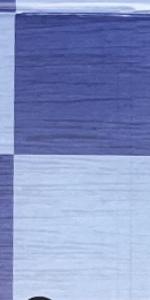
Label: Empty